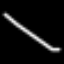
Label: line